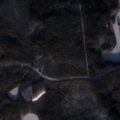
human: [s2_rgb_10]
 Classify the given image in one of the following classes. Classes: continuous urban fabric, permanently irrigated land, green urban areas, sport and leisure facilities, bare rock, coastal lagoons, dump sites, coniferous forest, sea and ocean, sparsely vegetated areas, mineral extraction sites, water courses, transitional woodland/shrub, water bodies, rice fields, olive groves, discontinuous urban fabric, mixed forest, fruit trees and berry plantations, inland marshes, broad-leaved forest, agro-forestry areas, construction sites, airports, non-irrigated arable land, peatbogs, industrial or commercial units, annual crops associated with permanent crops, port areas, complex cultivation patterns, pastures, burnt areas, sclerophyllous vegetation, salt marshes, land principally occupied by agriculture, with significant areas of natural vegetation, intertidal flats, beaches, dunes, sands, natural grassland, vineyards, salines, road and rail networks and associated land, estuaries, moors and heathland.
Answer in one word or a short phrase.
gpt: coniferous forest